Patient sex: M
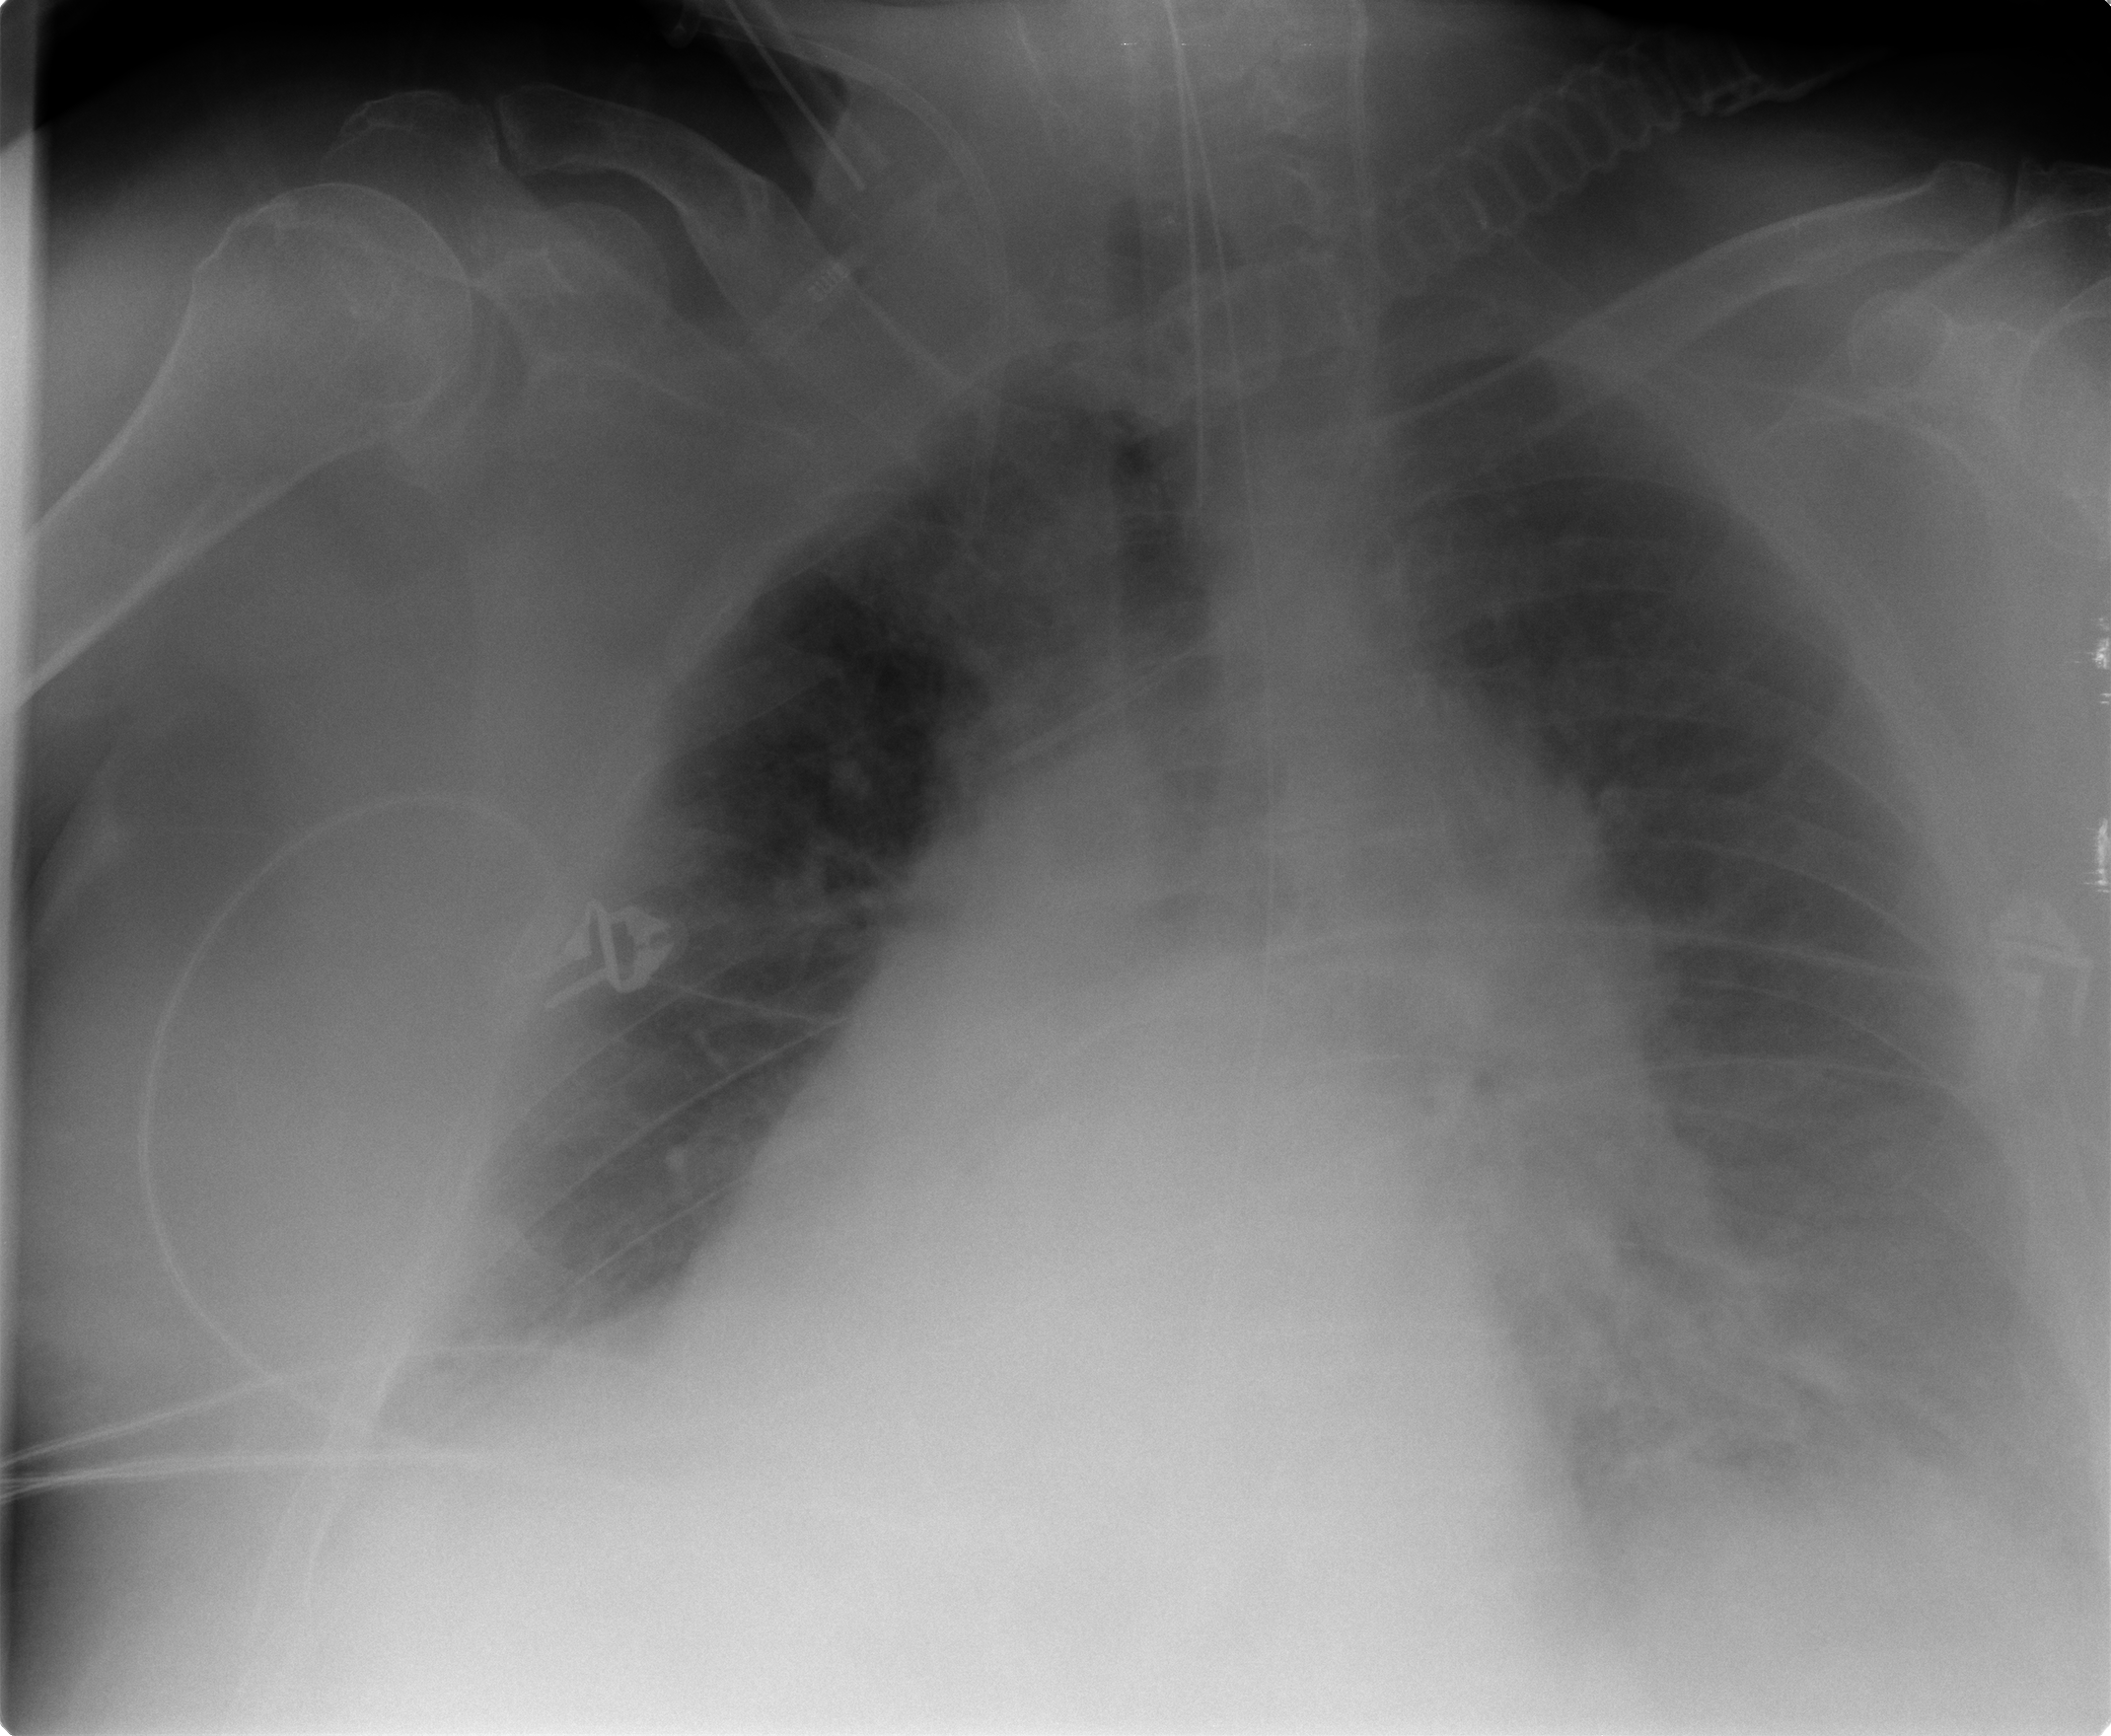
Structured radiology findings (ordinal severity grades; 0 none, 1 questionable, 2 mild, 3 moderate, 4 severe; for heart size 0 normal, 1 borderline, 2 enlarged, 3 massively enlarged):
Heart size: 2
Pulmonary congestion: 2
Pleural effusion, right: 2
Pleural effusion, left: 3
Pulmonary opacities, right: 2
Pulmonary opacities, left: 3
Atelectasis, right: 3
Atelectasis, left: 3